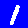
Digit: 1